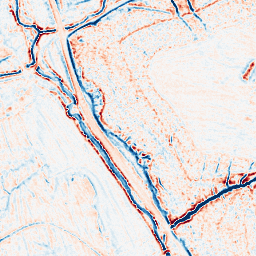
Category: edge_preserving
Decomposition family: bilateral
Decomposition parameters: d: 9
sigma_color: 25
sigma_space: 150
Upsampling method: sinc_hamming
Upsampling parameters: scale: 2
kernel_size: 4
Upsampling scale: 2